Question: I am writing a Visual Basic program in Visual Studio that has a splash screen with a label and a progress bar. I would like to interact with them using the 'ApplicationEvents.vb' file, the one where you can create events to run when the program starts. The problem is that whenever I run the program and try to run the program and interact with these items, I get this error every time.

I understand that the error is caused because I am trying to access a control that is running on another thread, so how can I access this thread in order to make the change to the splash screen that I want?
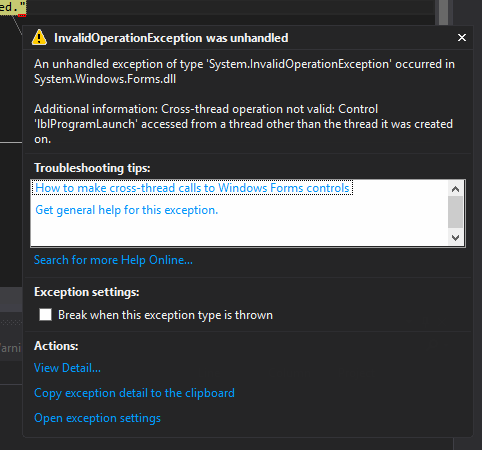
Answer: Check out this tutorial of mine on how to access controls from worker threads:
<URL>
You can implement methods in your splash screen using those principles and then call those methods from wherever you like. For instance, here's a method that updates a ProgressBar on a splash screen no matter which thread it's called from:
'''
Public Sub IncrementProgress()
If Me.InvokeRequired Then
Me.Invoke(New MethodInvoker(AddressOf IncrementProgress))
Else
Me.ProgressBar1.PerformStep()
End If
End Sub
'''
Here's how you might call that method:
'''
DirectCast(My.Application.SplashScreen, SplashScreen1).IncrementProgress()
'''